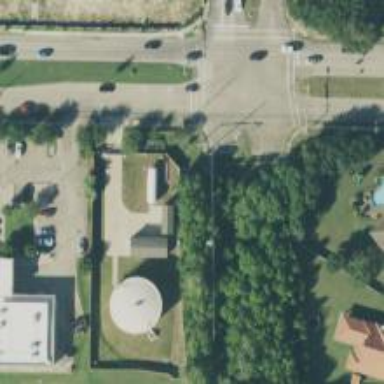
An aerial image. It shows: Storage tank with man-made structure.